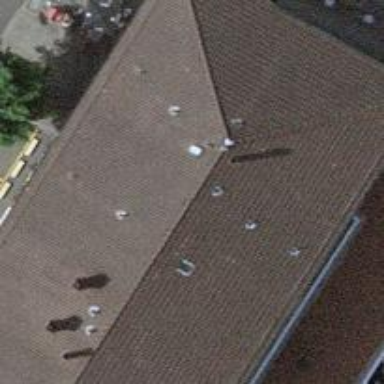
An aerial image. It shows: Hipped-roof apartment building with maroon roof tiles.